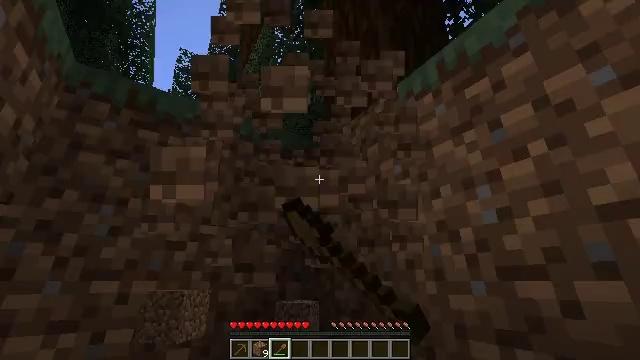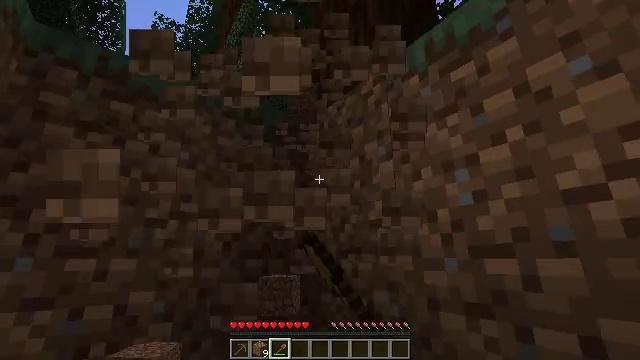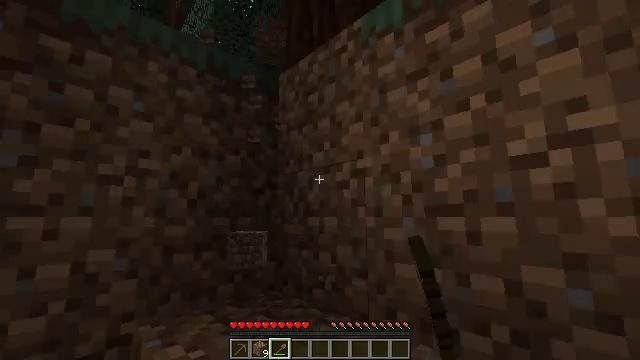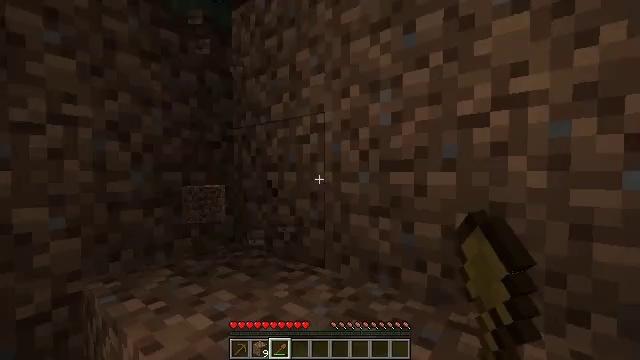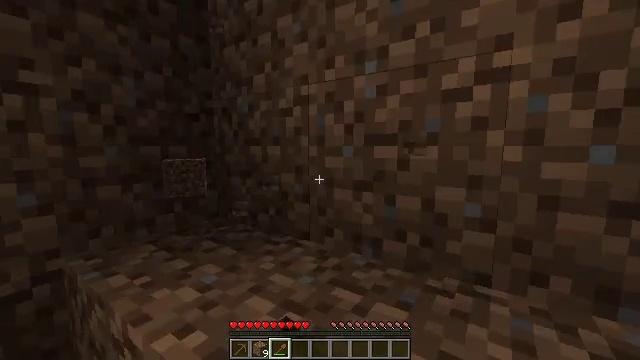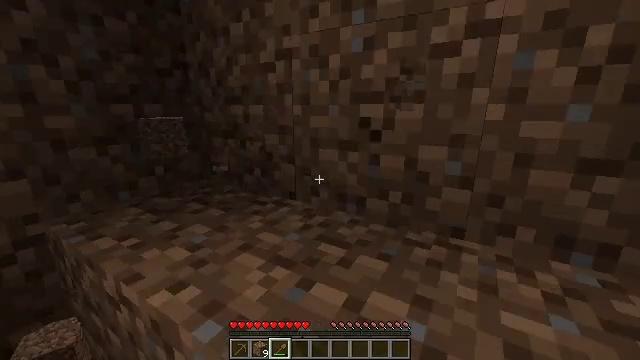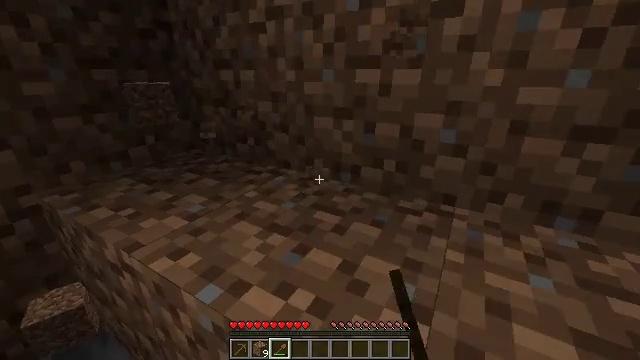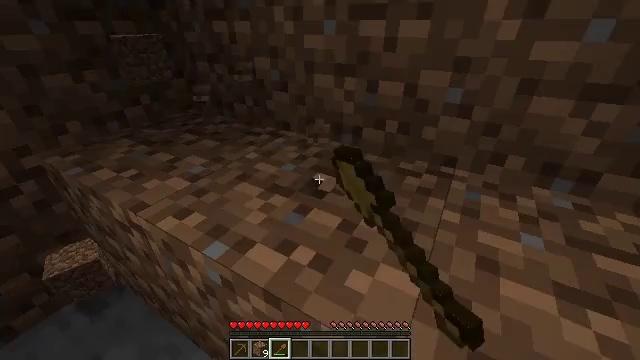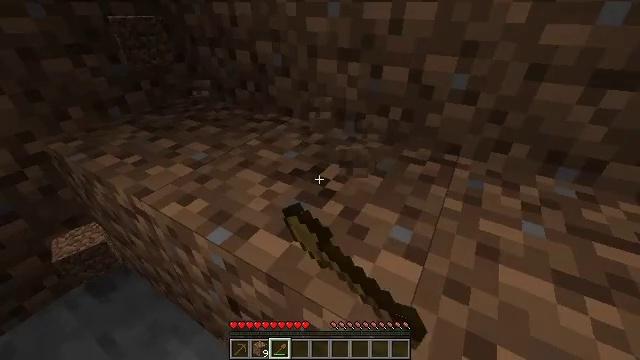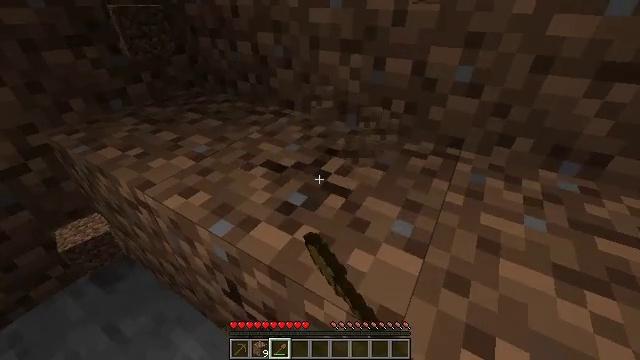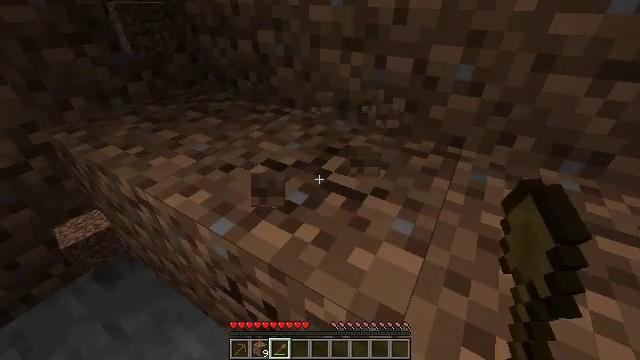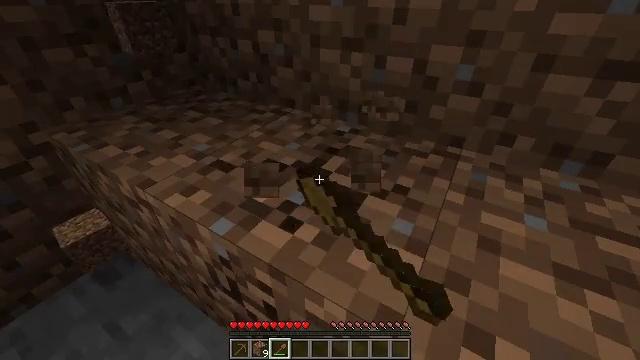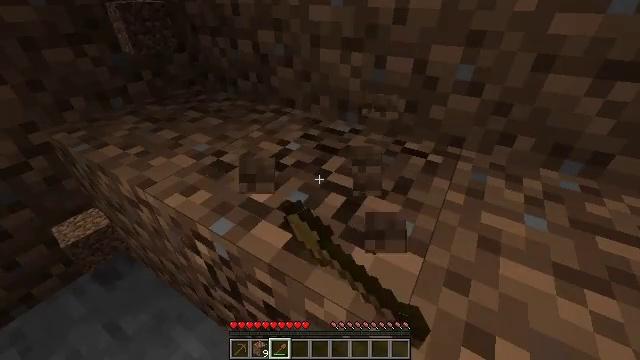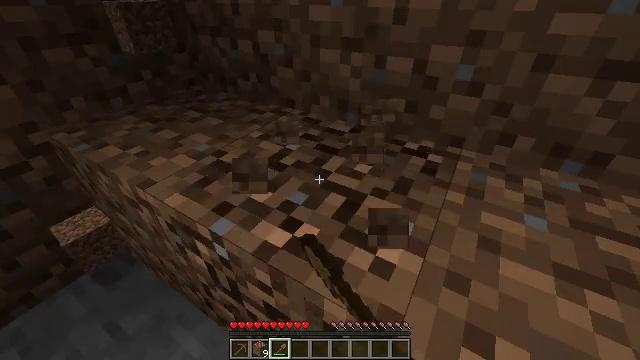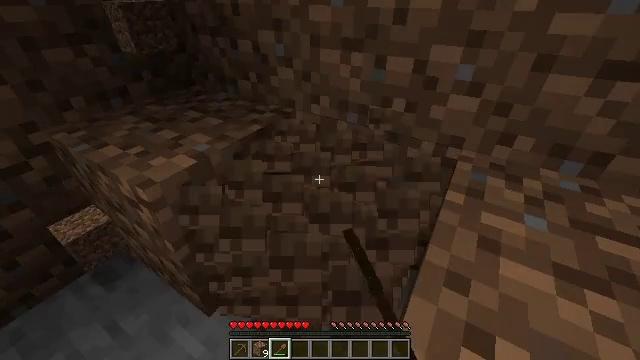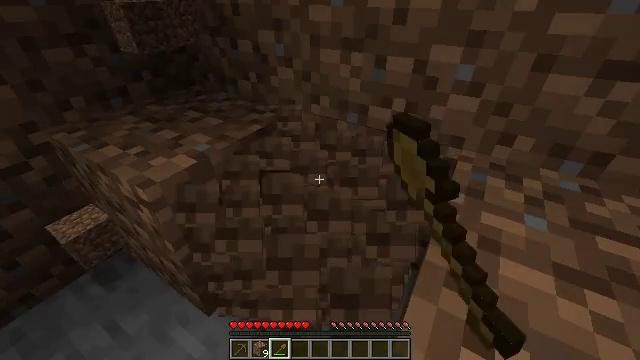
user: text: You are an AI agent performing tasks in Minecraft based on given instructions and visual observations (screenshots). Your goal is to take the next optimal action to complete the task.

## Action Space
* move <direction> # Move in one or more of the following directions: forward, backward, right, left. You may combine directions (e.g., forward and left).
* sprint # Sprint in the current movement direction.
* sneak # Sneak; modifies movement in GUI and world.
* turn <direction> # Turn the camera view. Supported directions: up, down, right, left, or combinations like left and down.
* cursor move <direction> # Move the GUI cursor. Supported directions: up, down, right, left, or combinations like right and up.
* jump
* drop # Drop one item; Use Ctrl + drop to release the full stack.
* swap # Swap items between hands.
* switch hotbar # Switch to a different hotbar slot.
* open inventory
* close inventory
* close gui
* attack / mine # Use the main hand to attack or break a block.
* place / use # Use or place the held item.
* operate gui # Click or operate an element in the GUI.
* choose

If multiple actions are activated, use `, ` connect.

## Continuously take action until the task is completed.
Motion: motion action
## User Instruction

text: Break the dirt block.
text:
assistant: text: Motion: turn right and down, attack / mine
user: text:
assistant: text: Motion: turn right and down, attack / mine
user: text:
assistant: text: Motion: turn right and down, attack / mine
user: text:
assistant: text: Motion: turn right and down, attack / mine
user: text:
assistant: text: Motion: turn right and down, attack / mine
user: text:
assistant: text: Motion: turn right and down, attack / mine
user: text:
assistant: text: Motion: turn down, attack / mine
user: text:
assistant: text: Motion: turn down, attack / mine
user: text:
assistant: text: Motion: turn down, attack / mine
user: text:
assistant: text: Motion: attack / mine
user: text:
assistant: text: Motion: attack / mine
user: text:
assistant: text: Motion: attack / mine
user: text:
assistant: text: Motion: attack / mine
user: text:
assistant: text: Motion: attack / mine
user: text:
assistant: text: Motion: attack / mine
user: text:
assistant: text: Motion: attack / mine
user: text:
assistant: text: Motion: attack / mine
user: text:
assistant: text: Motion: attack / mine
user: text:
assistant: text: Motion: attack / mine
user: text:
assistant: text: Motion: turn left and up, attack / mine
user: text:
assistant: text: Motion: turn left and up, attack / mine
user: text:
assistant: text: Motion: turn left and up, attack / mine
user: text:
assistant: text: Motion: attack / mine
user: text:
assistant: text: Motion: attack / mine
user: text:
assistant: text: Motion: attack / mine
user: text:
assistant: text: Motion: attack / mine
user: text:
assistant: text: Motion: attack / mine
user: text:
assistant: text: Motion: attack / mine
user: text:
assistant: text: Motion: attack / mine
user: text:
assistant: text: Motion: attack / mine